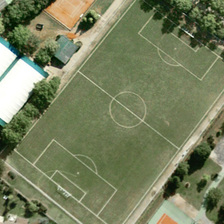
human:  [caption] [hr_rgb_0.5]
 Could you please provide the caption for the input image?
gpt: there are trees around this soccer field next to tennis fields .

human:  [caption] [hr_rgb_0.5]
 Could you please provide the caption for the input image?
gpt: the football playground is next to orange tennis playgrounds .

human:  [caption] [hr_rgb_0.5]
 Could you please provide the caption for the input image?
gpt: there are some sports field decorated with trees beside the road .

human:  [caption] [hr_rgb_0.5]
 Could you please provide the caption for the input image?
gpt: there are some sports field decorated with trees beside the road .

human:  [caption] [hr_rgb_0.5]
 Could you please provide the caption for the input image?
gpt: a football field surrounded by some green trees is near a tennis court .